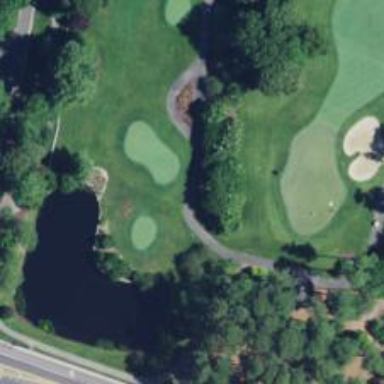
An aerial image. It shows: Service road used as golf cart path.